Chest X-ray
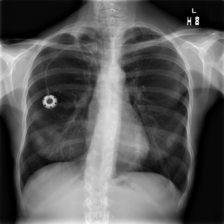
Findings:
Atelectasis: negative
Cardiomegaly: negative
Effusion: negative
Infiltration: negative
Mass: negative
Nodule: negative
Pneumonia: negative
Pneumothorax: negative
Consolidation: negative
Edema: negative
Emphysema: negative
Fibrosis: negative
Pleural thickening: negative
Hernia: negative